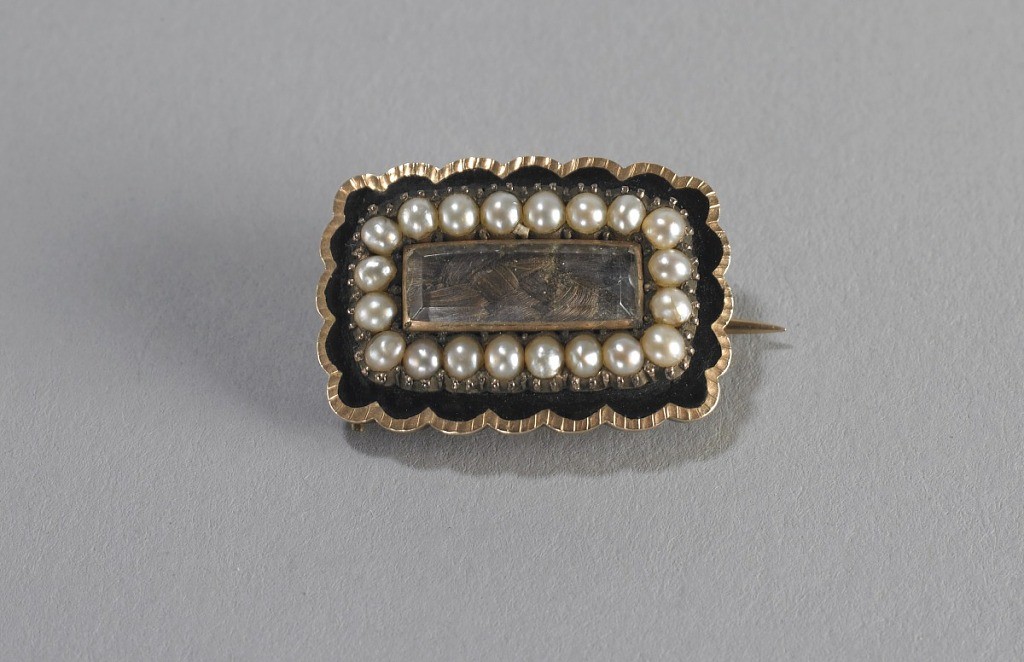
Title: Brooch
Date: ca. 1830–40
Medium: Enameled gold set with pearls, braided hair under glass cover
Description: Small rectangle brooch with scalloped edges, a row of pearls, and a woven brown hair center.